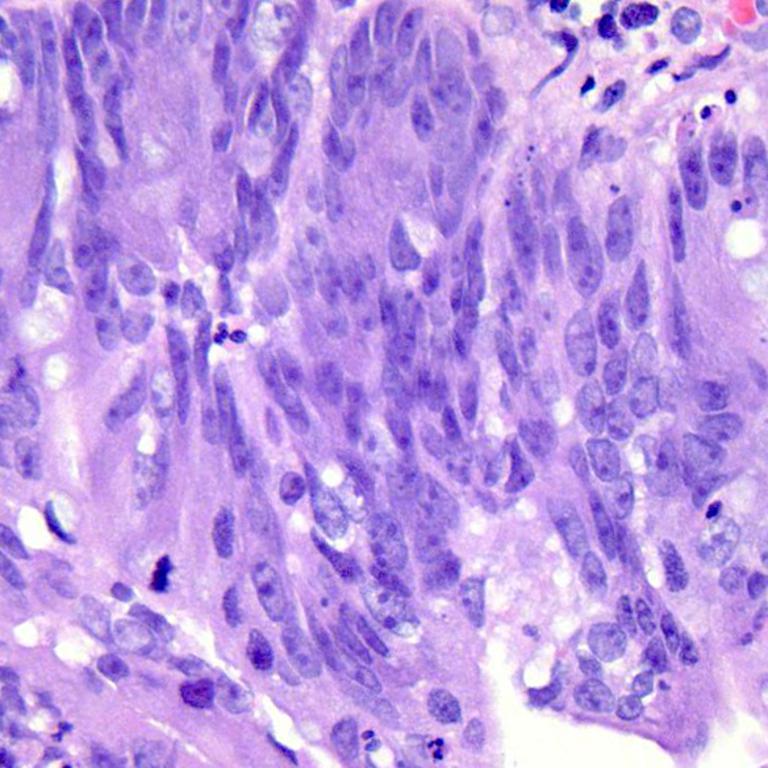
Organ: colon
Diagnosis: adenocarcinomas